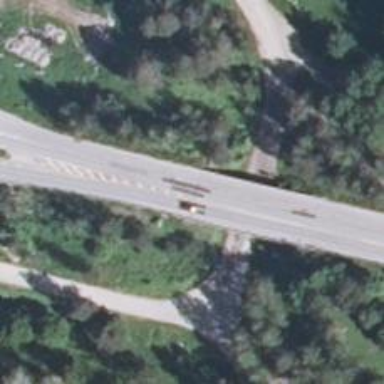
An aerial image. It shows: Trunk road bridge.